Question: Here is my problem
all months start from day 1
but month 7 2012
start from day 2
don't know why
and here is the code
'''
<table>
<?php
$cMonth = 7;
$cYear = 2012;
$first_day_timestamp = mktime(0,0,0,$cMonth,1,$cYear);
$maxday = date("t",$first_day_timestamp);
$thismonth = getdate($first_day_timestamp);
$startday = $thismonth['wday'] - 1;
for ($i=0; $i<($maxday+$startday); $i++) {
if (($i % 7) == 0 ) echo "<tr>";
if ($i < $startday) { echo "<td>&nbsp;</td>" ; continue; }
$current_day = $i - $startday + 1;
echo "<td>". $current_day . "</td>";
if (($i % 7) == 6 ) echo "</tr>";
}
?>
</table>
'''
Image attached

Please tell me why this happened
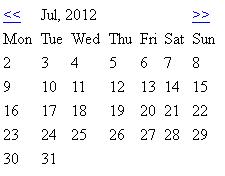
Answer: Why are you doing this:
'''
$startday = $thismonth['wday'] - 1;
'''
??
You're moving the day offset back one. This is effectively saying the day you want to start counting on is one day before the first day of the month.
--EDIT--
So you're doing that because you want the calendar to start on Monday instead of Sunday. php's wday is <URL>:
> 0 (for Sunday) through 6 (for Saturday)
You're subtracting one from it will shift the start of the month down one day until and unless the month starts on Sunday. Then $startday is -1 and it throws off your counting. You need it to wrap around to the previous week instead. If you add another line that fixes this case like:
'''
$startday = thismonth['wday'] - 1;
if($startday < 0 ) $startday = 6;
'''
It should fix the problem. I'm sure there's other ways to compensate for Monday being the first day of the week though.